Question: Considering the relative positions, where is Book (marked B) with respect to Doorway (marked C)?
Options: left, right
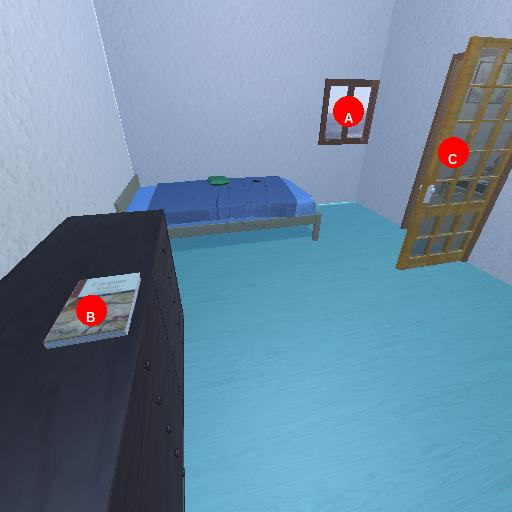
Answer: left